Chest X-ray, AP view. Patient: 16 years old, sex M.
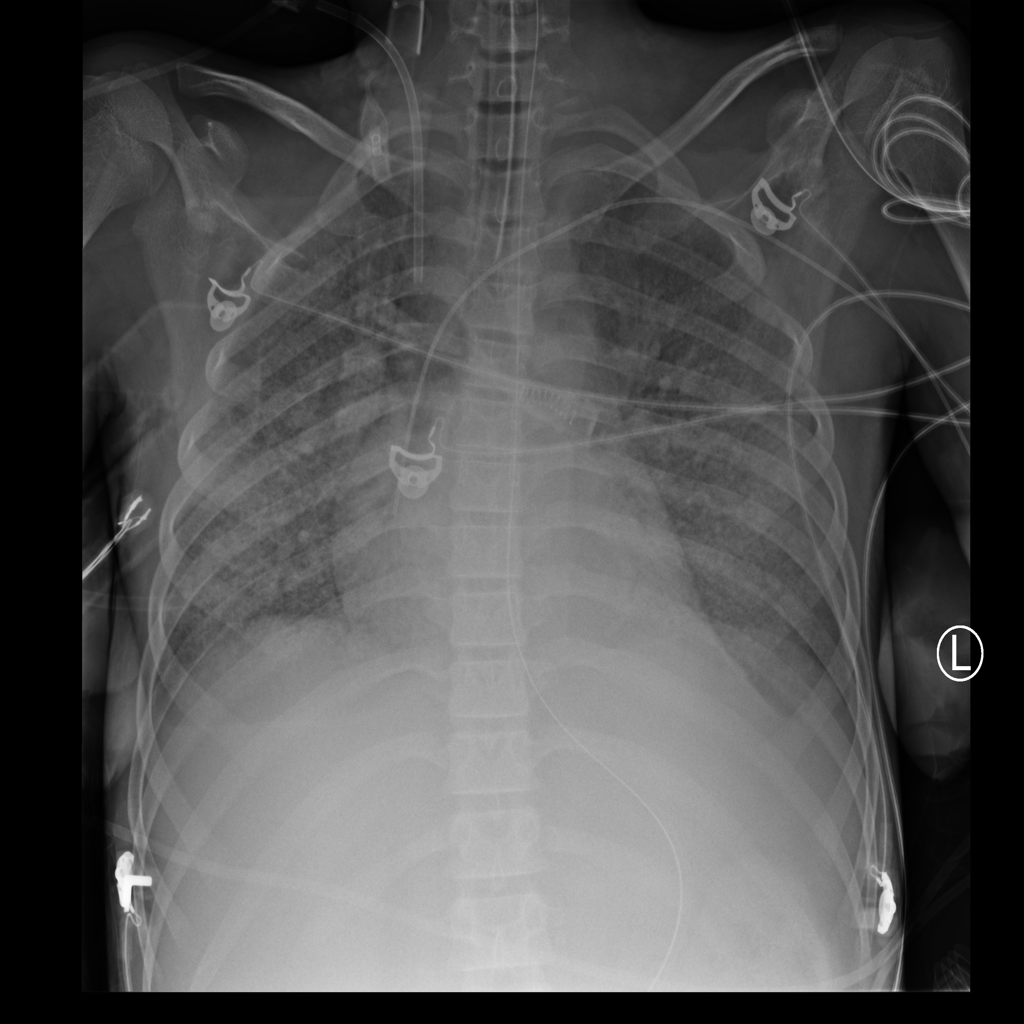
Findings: Effusion